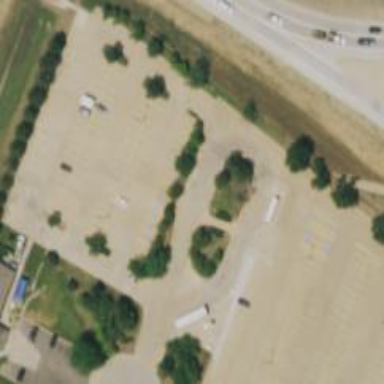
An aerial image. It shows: Concrete parking area designed for park and ride buses.